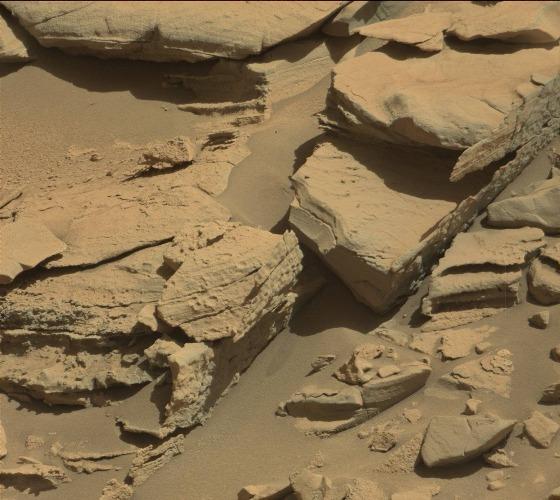
Terrain classes present: Bedrock, Gravel / Sand / Soil, Rock, Shadow